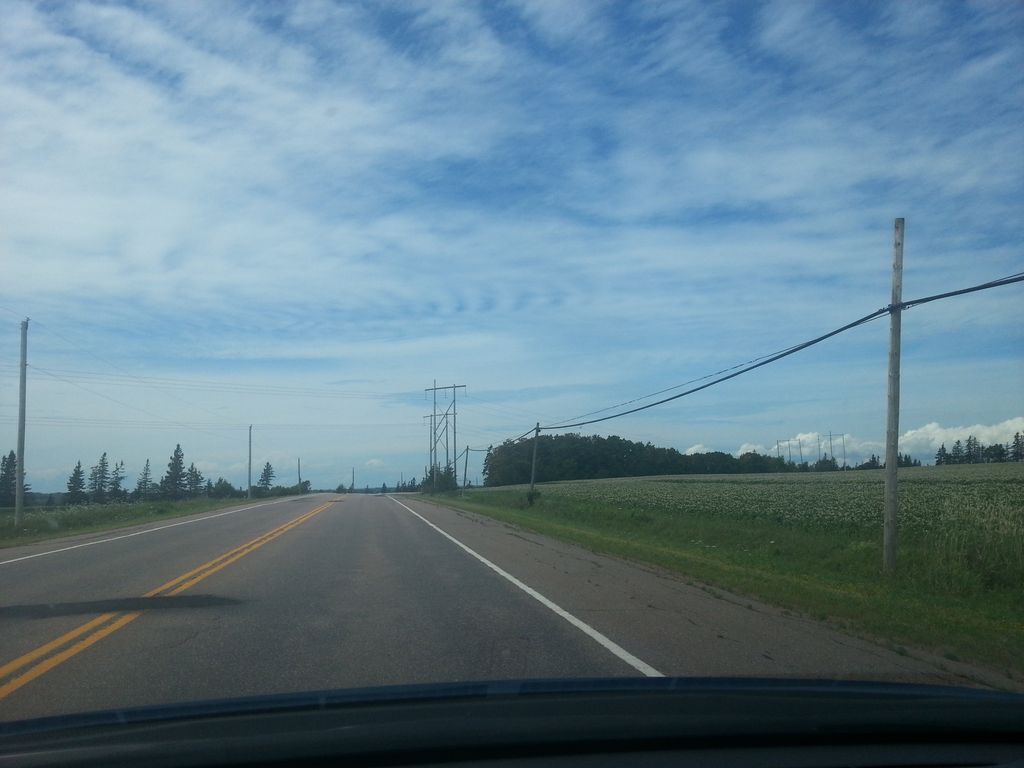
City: charlottetown